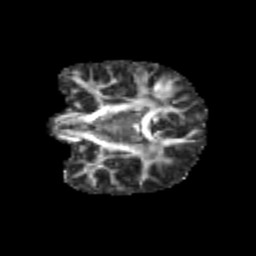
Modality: FA
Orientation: coronal
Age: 9
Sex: female
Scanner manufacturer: siemens
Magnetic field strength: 3 T
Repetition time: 3.8 s
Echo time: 0.07 s